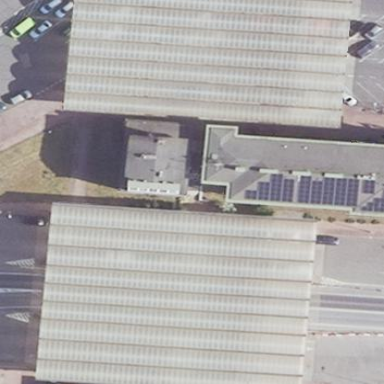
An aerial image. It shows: Glass rooftop.